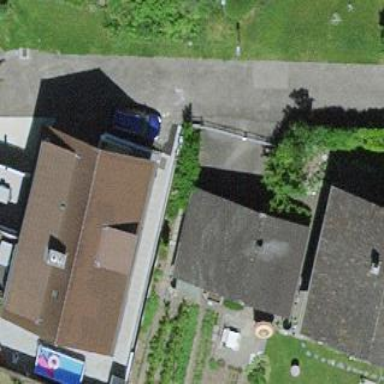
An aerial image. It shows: Garage building.